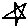
Label: star